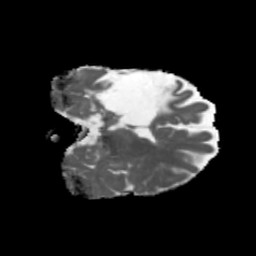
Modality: MD
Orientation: coronal
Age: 46
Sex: female
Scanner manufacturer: siemens
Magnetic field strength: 3 T
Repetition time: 5.47 s
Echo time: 0.0854 s